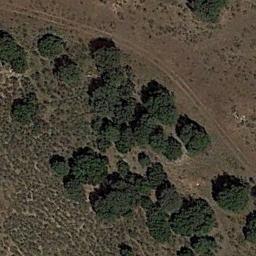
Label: chaparral